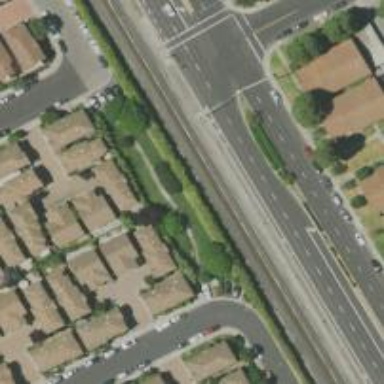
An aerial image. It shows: Footway road with cycle track.